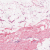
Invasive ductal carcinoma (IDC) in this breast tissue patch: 0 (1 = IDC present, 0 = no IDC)